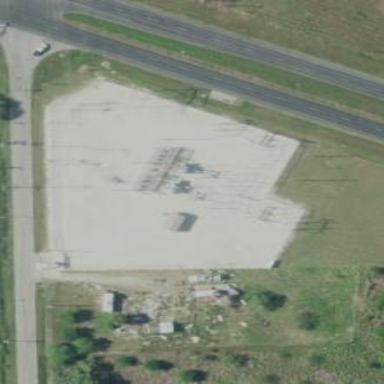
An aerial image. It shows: Distribution substation surrounded by fence.